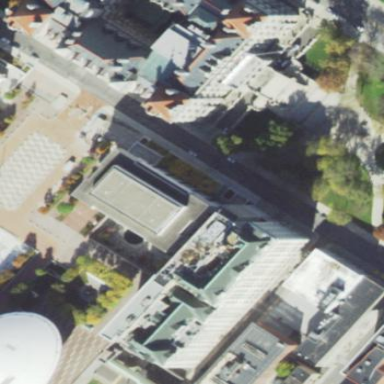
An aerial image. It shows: Government courthouse with flat roof.